Aerial crown-view tile of a tropical tree (Barro Colorado Island, Panama), acquired 20250915:
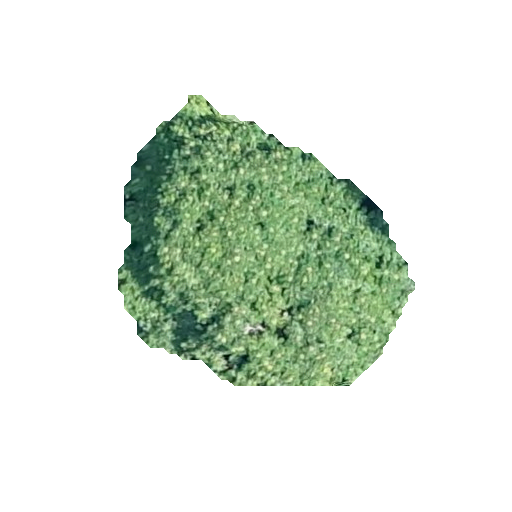
Species: Trattinnickia aspera
GBIF accepted scientific name: Trattinnickia aspera
Crown area: 86.176 m²